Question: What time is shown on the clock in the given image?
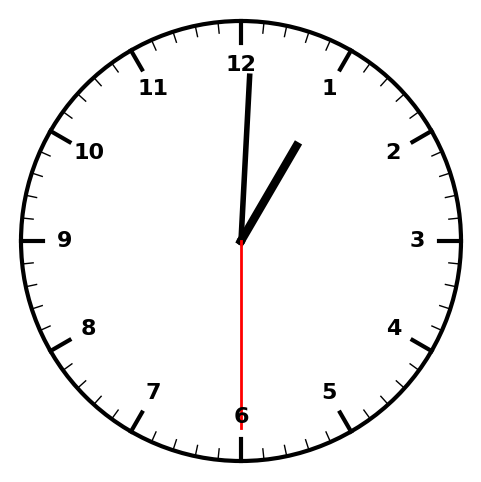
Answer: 01:00:30